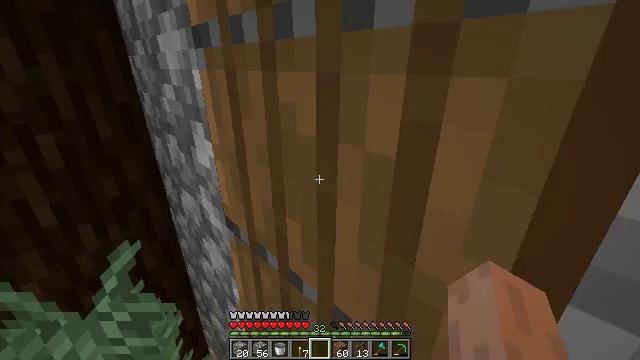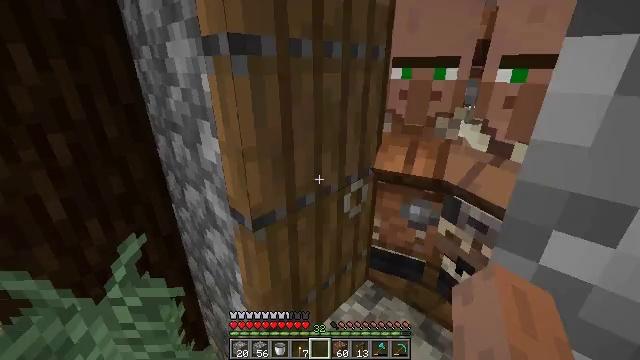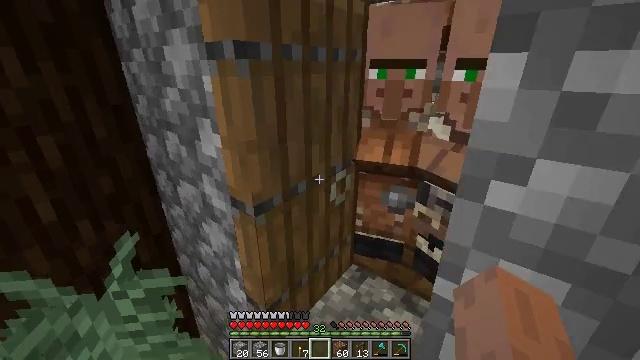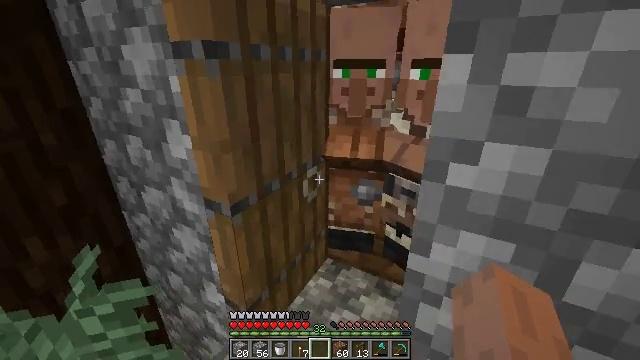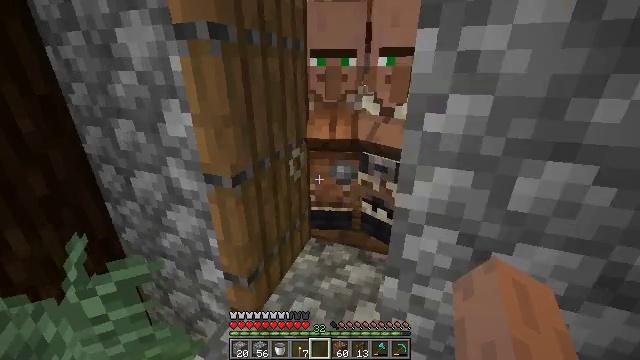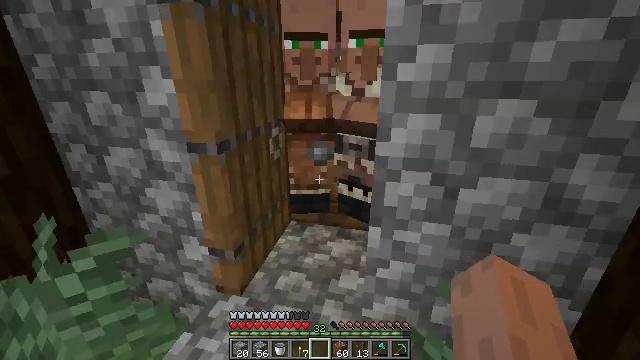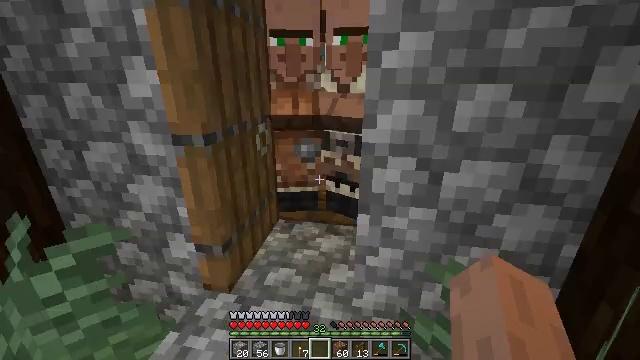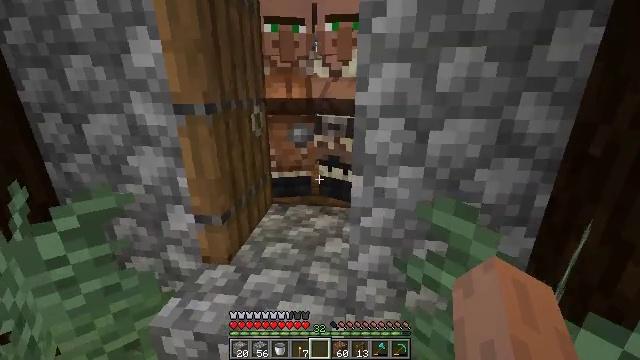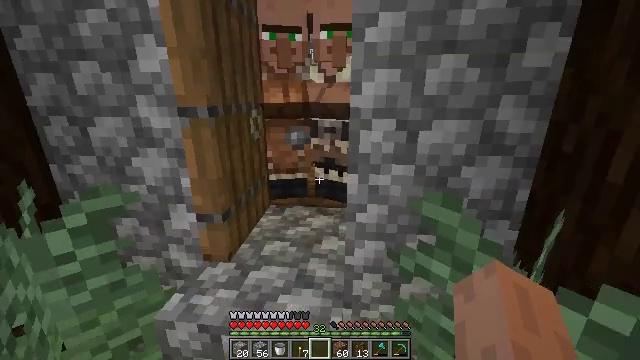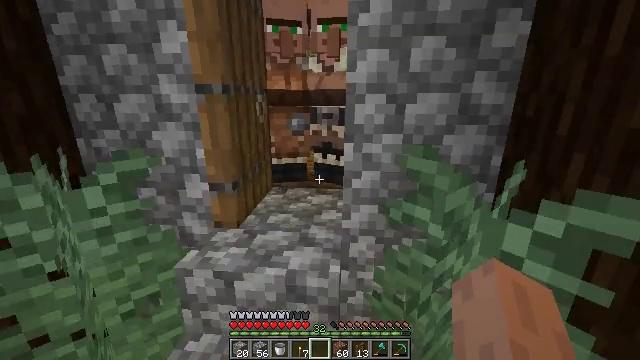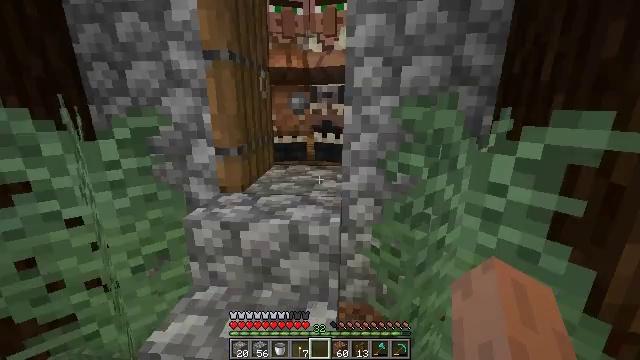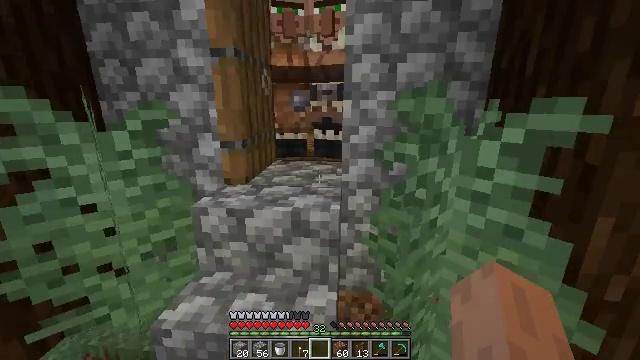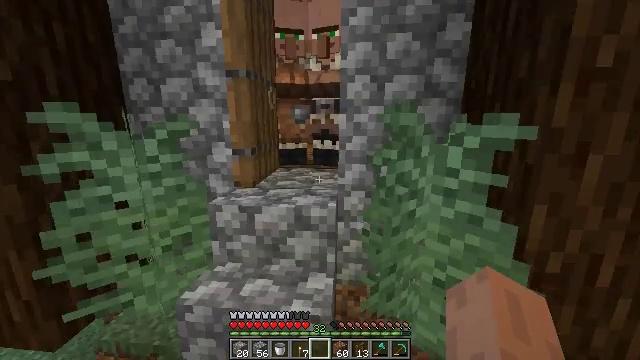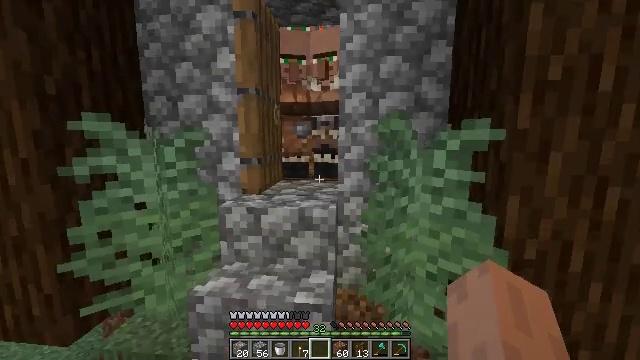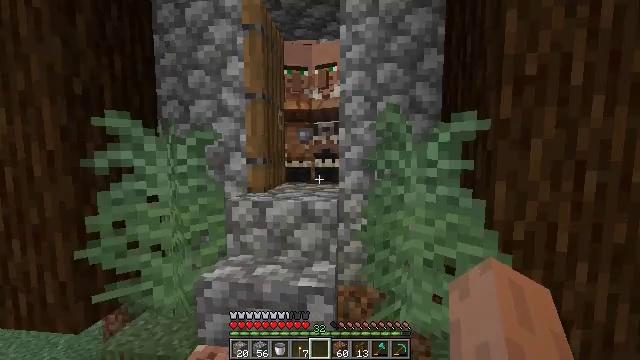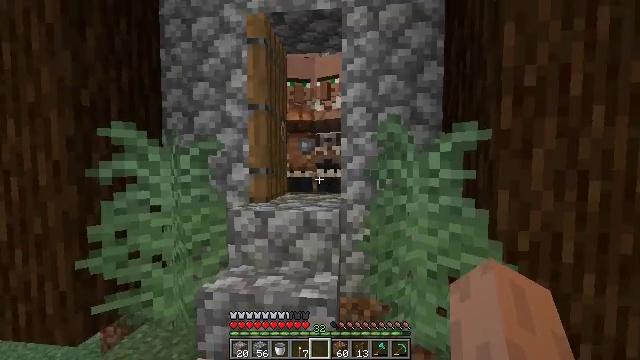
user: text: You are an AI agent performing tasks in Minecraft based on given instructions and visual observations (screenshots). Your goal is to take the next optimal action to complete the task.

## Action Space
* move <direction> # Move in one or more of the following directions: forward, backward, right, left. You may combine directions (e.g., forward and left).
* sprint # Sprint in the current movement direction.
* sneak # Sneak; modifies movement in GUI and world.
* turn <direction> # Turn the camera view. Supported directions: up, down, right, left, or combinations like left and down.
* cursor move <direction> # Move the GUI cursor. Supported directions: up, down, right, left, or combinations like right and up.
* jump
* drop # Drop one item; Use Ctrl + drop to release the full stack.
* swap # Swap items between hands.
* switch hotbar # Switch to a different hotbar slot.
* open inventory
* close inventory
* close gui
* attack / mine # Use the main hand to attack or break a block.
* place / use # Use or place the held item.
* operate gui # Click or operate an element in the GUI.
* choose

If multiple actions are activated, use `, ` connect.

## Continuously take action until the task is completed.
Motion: motion action
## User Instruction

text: Mine the composter block.
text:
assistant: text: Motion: move back, turn right
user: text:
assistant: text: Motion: move back and move left, turn right
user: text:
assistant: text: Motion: move back and move left, turn right
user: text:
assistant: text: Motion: move back and move left, turn right
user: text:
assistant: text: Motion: move back, turn right and up
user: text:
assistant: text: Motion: move back, turn right and up
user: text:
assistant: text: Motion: move back, turn right and up
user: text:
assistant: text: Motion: move back, turn right and up
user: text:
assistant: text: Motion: move back
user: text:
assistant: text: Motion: move back
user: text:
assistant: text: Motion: move back
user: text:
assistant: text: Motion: move back, turn up
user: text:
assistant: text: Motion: move back, turn up
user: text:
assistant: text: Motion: move back, turn up
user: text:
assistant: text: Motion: move back, turn up
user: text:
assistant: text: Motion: move back
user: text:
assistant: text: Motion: move back
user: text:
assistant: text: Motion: move back, turn up
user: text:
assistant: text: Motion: move back, turn up
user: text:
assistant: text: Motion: move back
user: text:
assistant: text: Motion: move back
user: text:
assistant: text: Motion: move back
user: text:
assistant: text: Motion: move back
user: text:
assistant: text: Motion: move back
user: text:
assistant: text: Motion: move back
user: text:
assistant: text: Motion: move back
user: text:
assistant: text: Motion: move back
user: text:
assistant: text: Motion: move back
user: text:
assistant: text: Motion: no_op
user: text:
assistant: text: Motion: turn up